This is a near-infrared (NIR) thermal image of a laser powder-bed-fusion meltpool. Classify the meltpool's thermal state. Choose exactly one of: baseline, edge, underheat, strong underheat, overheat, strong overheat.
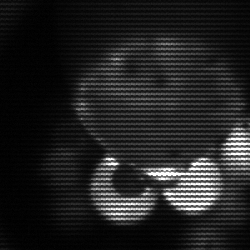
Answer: edge